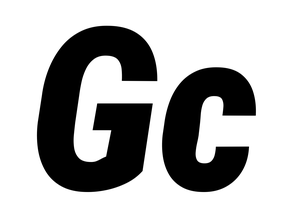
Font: Roboto-Italic_Condensed_Black_Italic